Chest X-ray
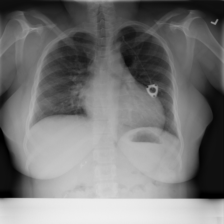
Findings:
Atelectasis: negative
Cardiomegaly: positive
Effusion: negative
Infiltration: negative
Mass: negative
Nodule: negative
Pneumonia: negative
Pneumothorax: negative
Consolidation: negative
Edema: negative
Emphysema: negative
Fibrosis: negative
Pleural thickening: negative
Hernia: negative